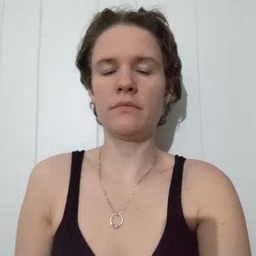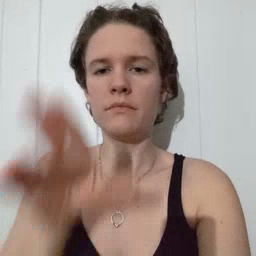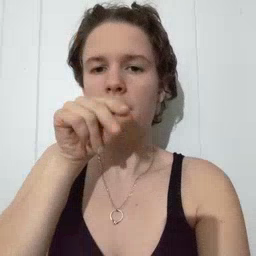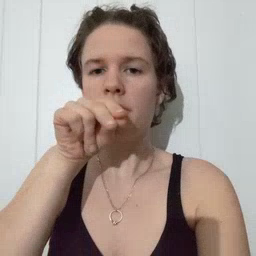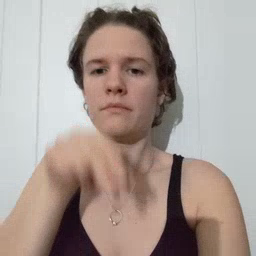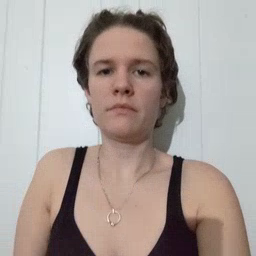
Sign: duck